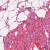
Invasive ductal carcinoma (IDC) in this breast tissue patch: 0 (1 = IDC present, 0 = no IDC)